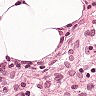
Metastatic tissue present: no